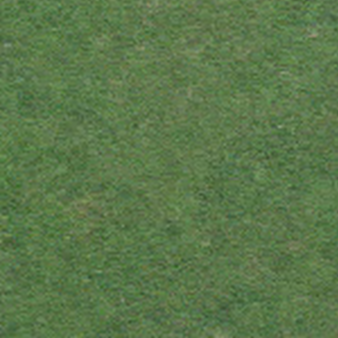
Label: other